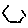
Label: hexagon